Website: home-depot
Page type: billing-address
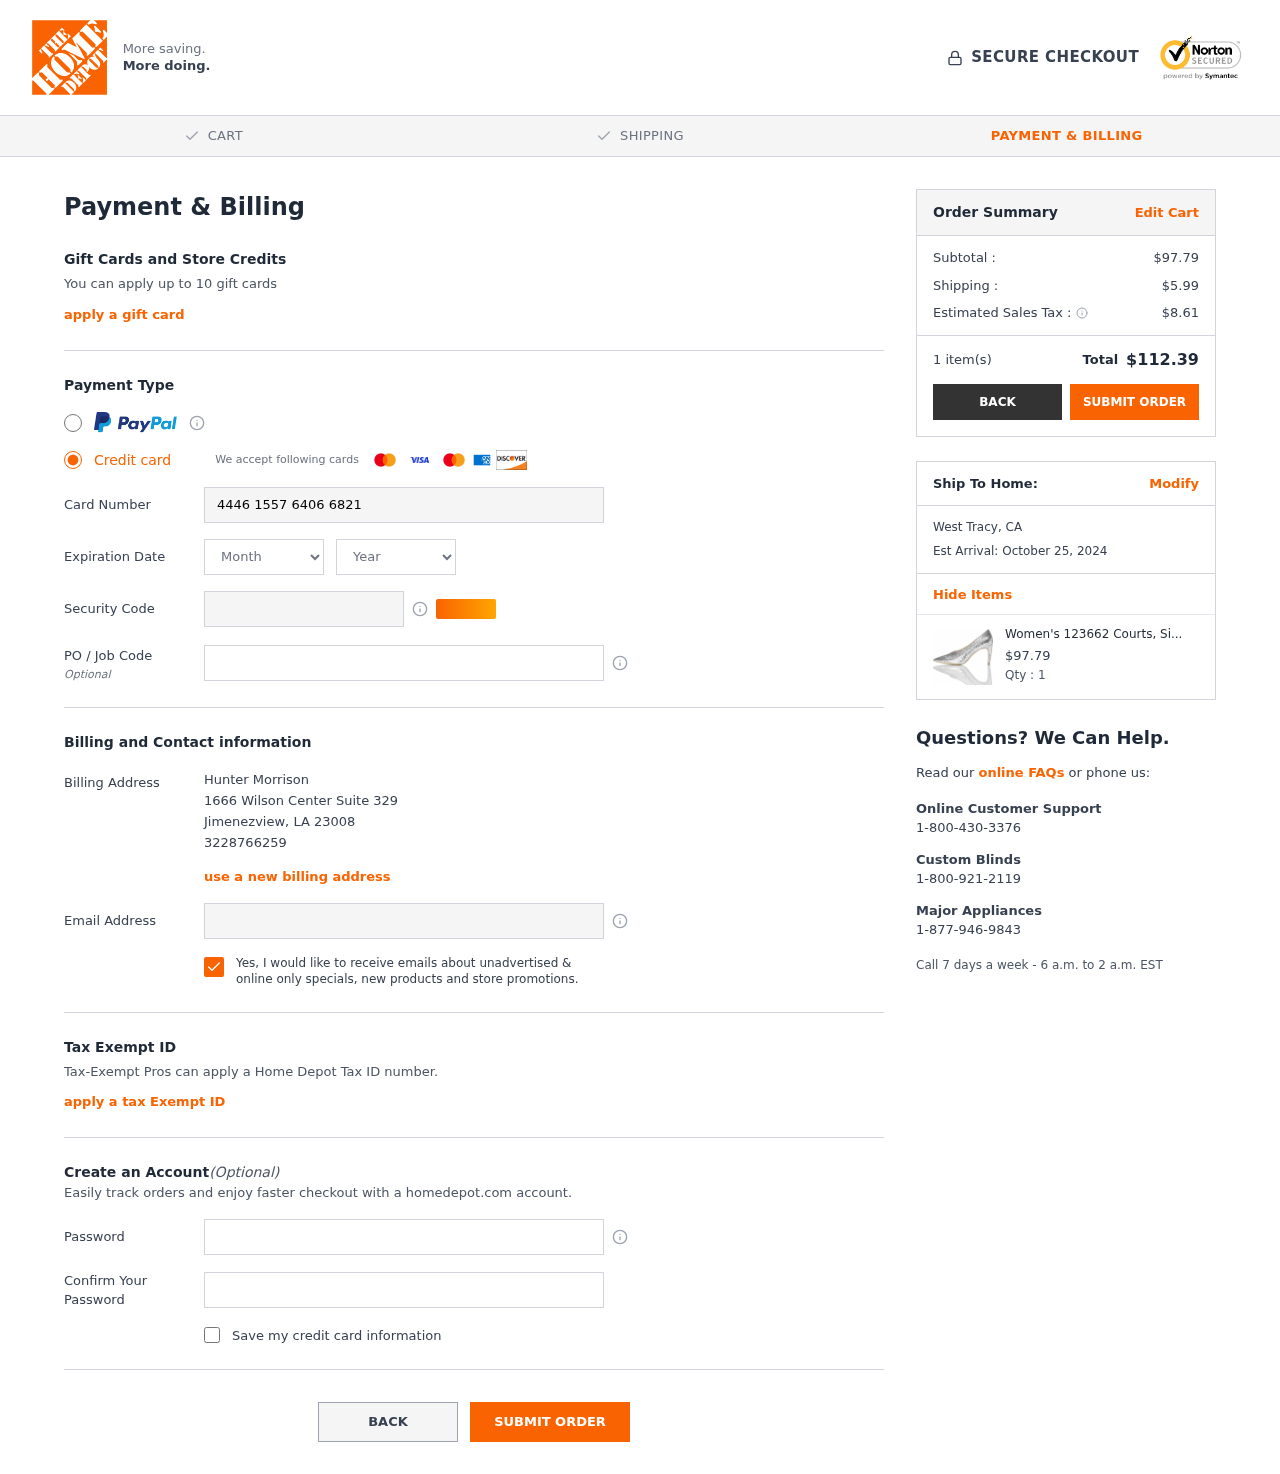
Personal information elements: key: PII_CARD_CVV
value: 180
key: PII_CARD_EXPIRY_MONTH
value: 11
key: PII_CARD_EXPIRY_YEAR
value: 27
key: PII_CARD_NUMBER
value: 4446 1557 6406 6821
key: PII_CITY
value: Jimenezview
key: PII_CITY2
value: West Tracy
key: PII_EMAIL
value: hunter_morrison@hotmail.com
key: PII_FULLNAME
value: Hunter Morrison
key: PII_JOB_CODE
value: WO-112361
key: PII_PHONE
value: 3228766259
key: PII_POSTCODE
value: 23008
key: PII_STATE_ABBR
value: LA
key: PII_STATE_ABBR2
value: CA
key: PII_STREET
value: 1666 Wilson Center Suite 329
Product elements: key: PRODUCT1_NAME
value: Women's 123662 Courts, Silver, 8 US
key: PRODUCT1_PRICE
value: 97.79
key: PRODUCT1_QUANTITY
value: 1
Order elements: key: ORDER_SUBTOTAL
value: $97.79
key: ORDER_SHIPPING_COST
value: $5.99
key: ORDER_TAX
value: $8.61
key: ORDER_NUM_ITEMS
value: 1 item(s)
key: ORDER_TOTAL
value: $112.39
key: ORDER_DELIVERY_DATE
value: Est Arrival: October 25, 2024